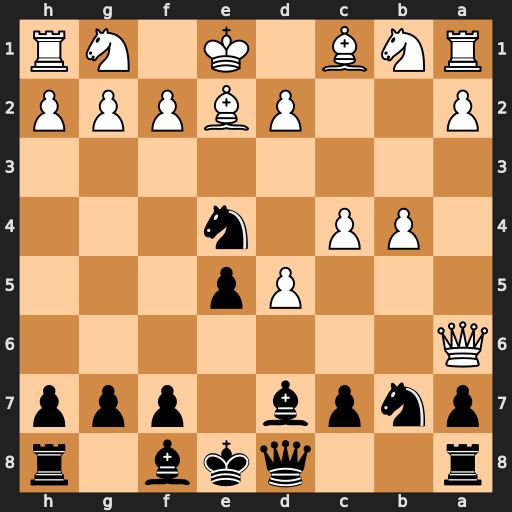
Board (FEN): r2qkb1r/pnpb1ppp/Q7/3Pp3/1PP1n3/8/P2PBPPP/RNB1K1NR
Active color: b
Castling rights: KQkq
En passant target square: -
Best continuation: Bxb4 Qxb7 Rb8 Qxb4 Rxb4